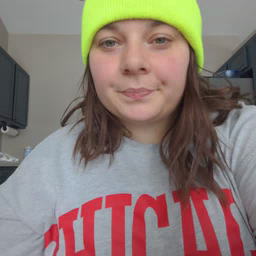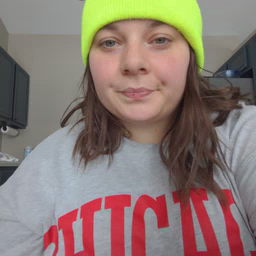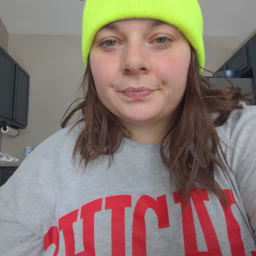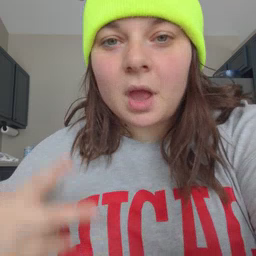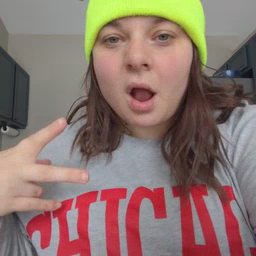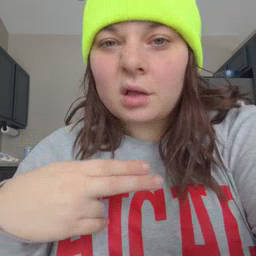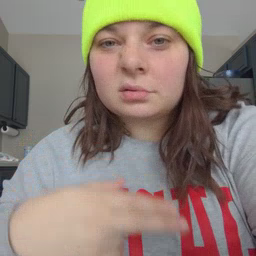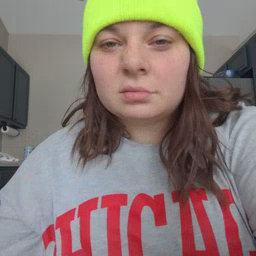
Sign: cut